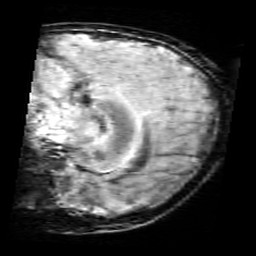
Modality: SWI
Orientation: sagittal
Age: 10
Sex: male
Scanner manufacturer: siemens
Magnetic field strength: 3 T
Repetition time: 0.027 s
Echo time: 0.02 s